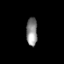
Tissue: prostate
Cell type: T cells
Senescence score: 0.8151
Nuclear area (px): 301
Mean DAPI intensity: 139.678